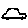
Label: car